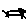
Label: cat